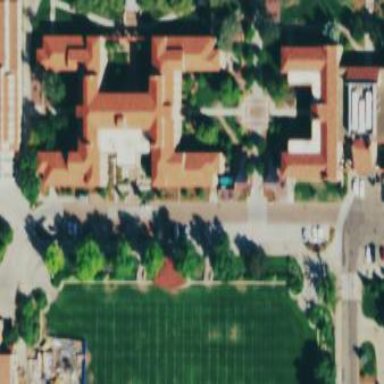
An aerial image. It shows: Dormitory building with roof tiles.